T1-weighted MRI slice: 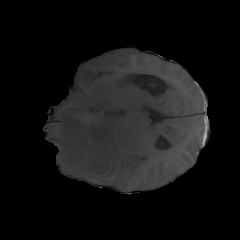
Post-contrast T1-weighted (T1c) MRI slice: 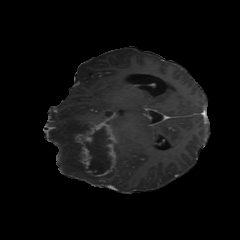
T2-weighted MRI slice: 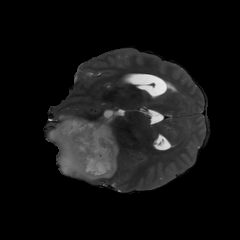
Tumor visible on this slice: yes